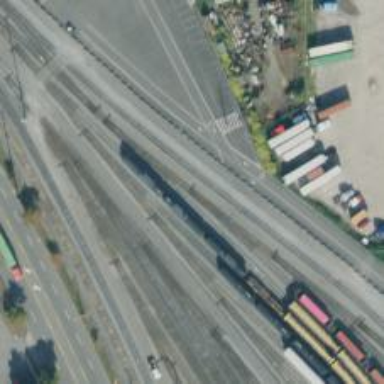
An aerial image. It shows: Railway yard in service.